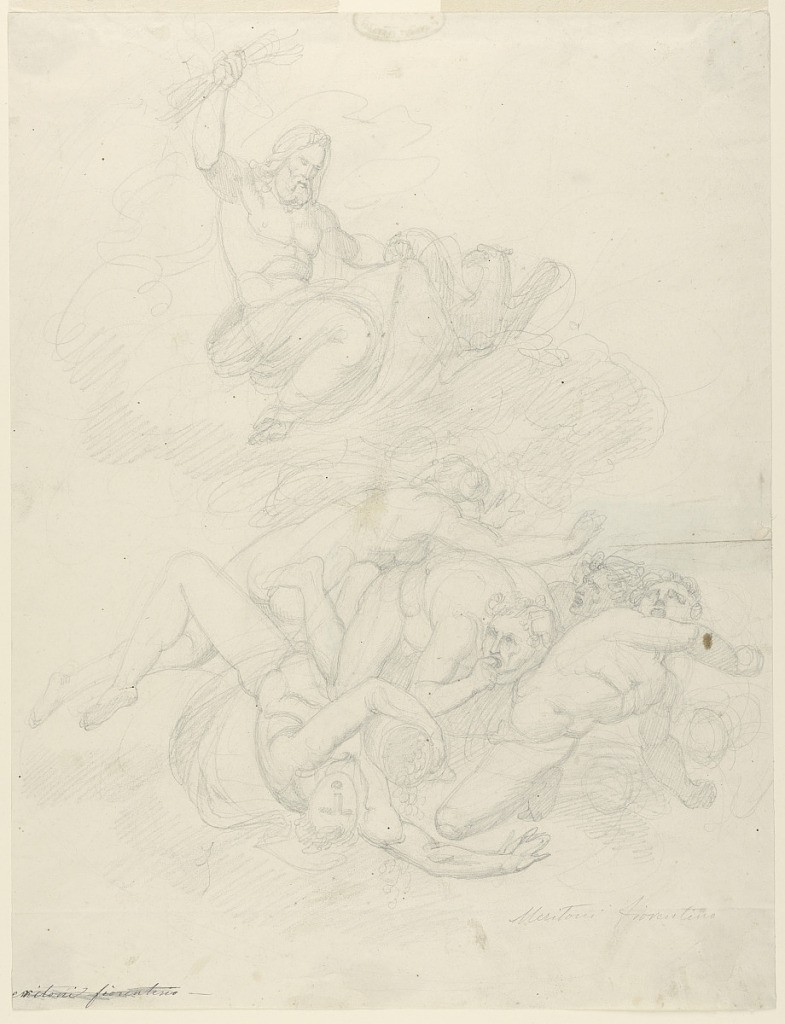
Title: Zeus Angered
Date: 1800–20
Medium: Graphite on cream paper
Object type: Drawing
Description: Zeus, brandishing a bundle of lightning and accompanied by an eagle, hovers on a cloud over a group of falling nude figures that appear to be Furies, creatures in Greek mythology that were responsible for exacting divine retribution from those guilty of wrong-doing.